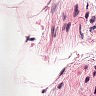
Metastatic tissue present: no